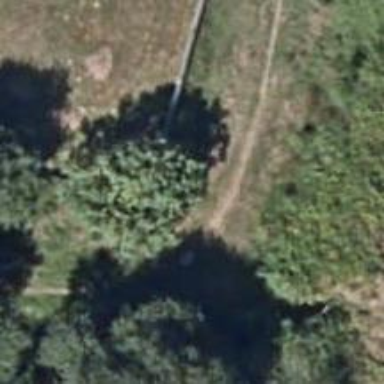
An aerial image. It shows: Fence.